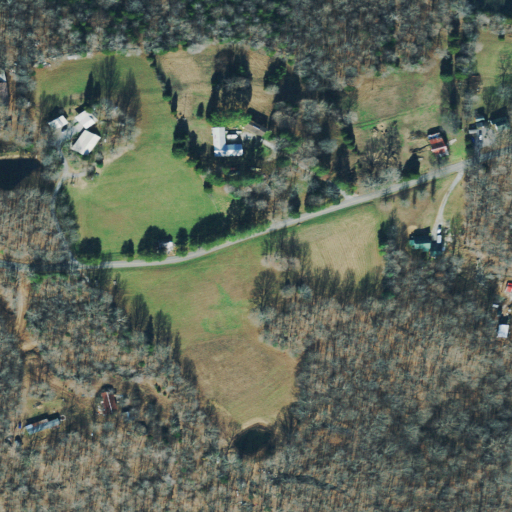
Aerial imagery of ridge(s) in Tennessee named Butcher Ridge containing deciduous forest, pasture, open development, mixed forest, medium intensity development, and low intensity development